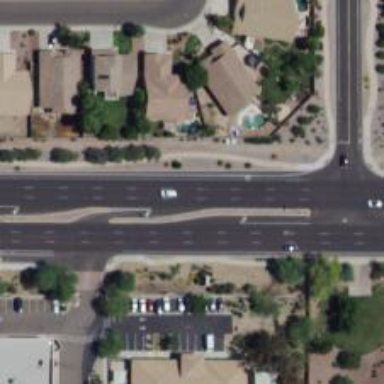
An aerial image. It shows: Secondary road with asphalt surface.